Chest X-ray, PA view. Patient: 49 years old, sex M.
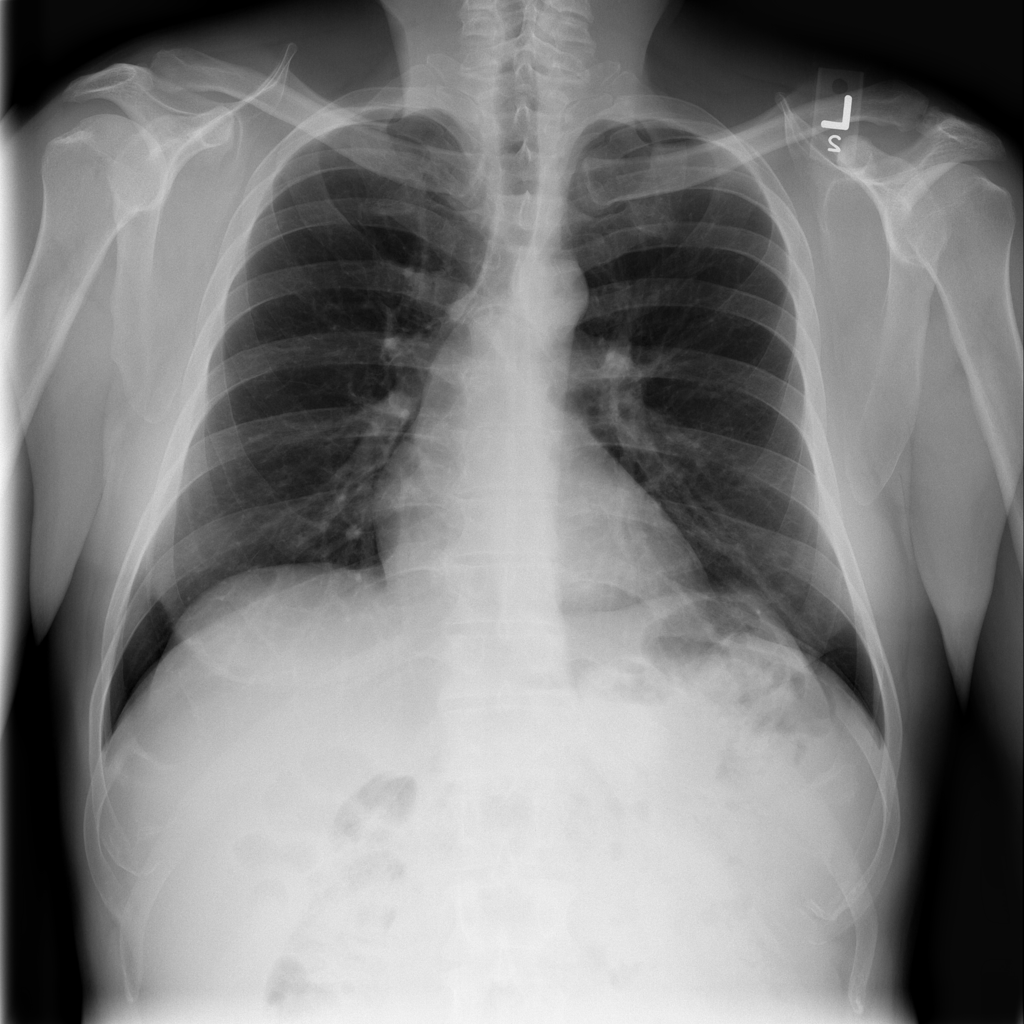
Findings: No Finding